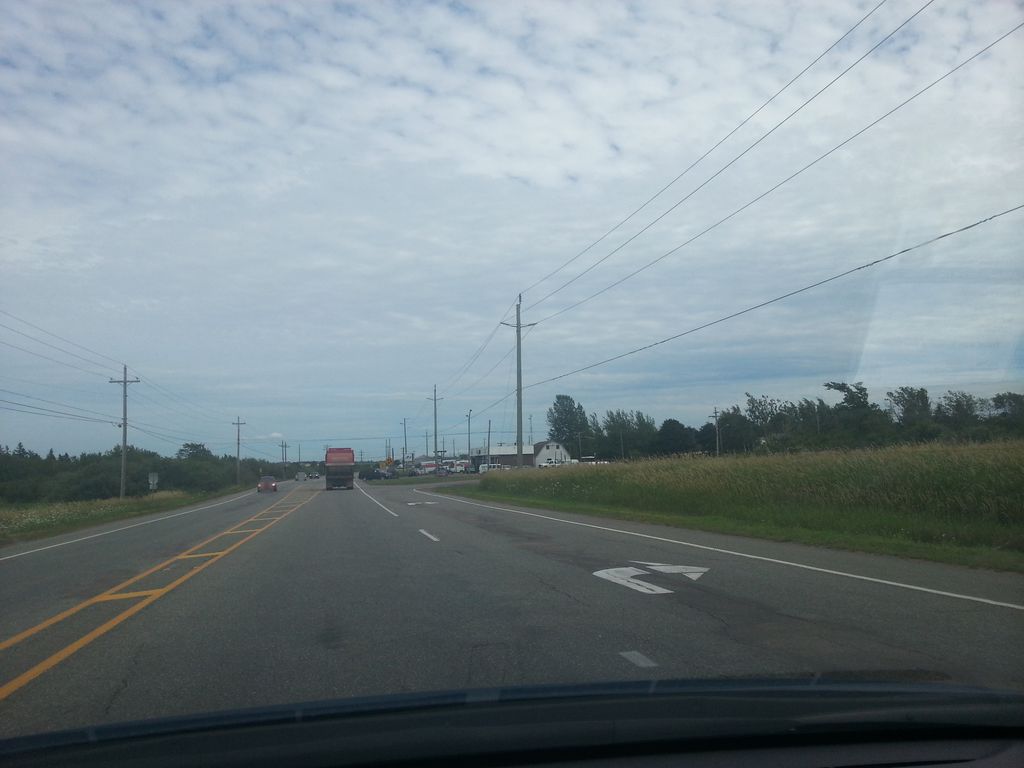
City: charlottetown